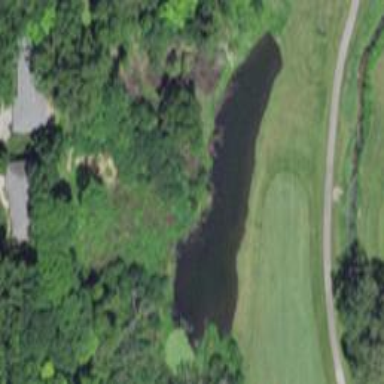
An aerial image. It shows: Picturesque scene of golf course with lateral water hazard.